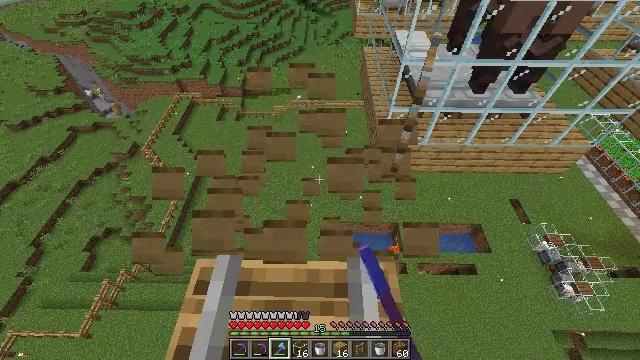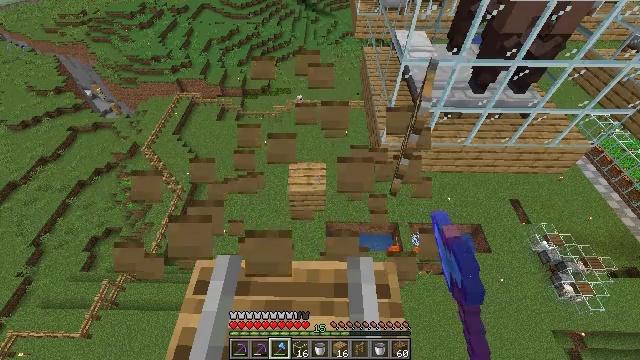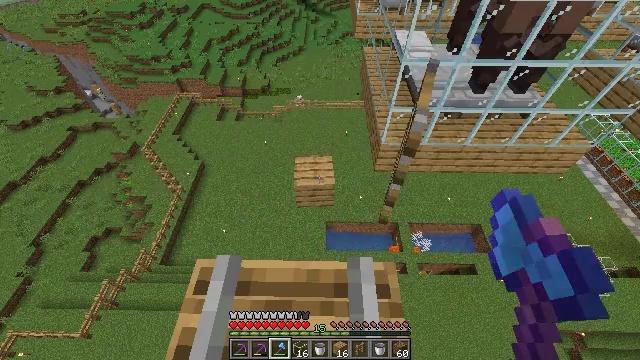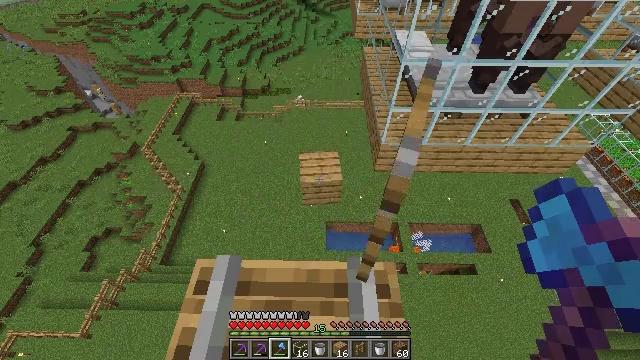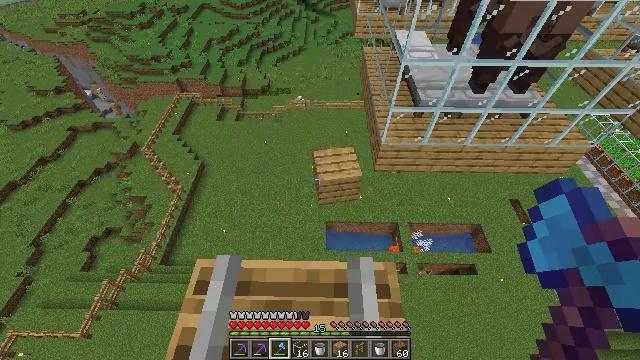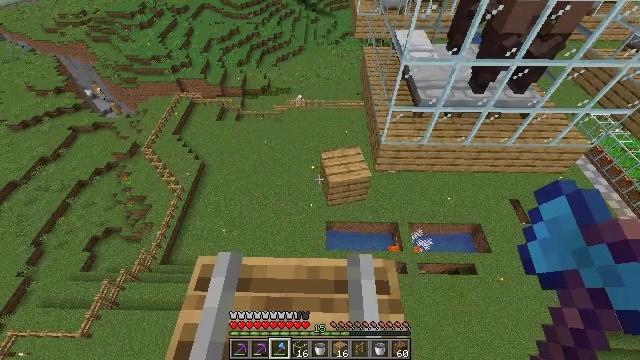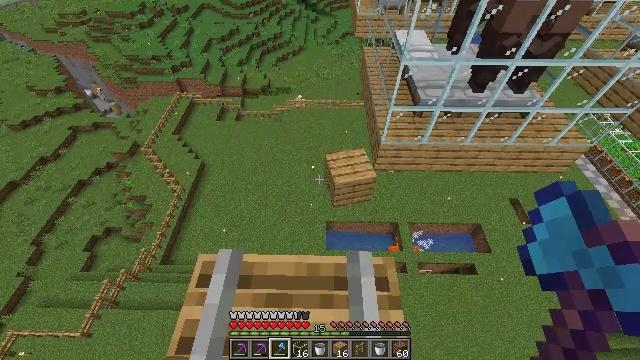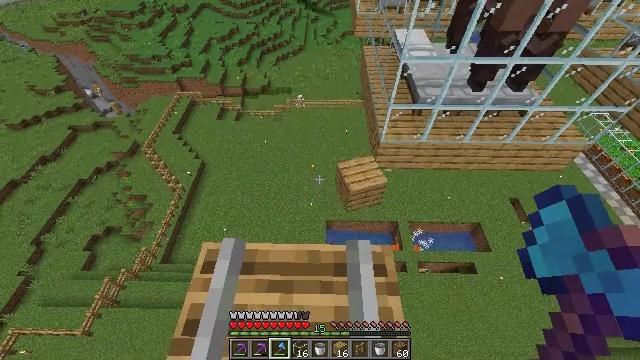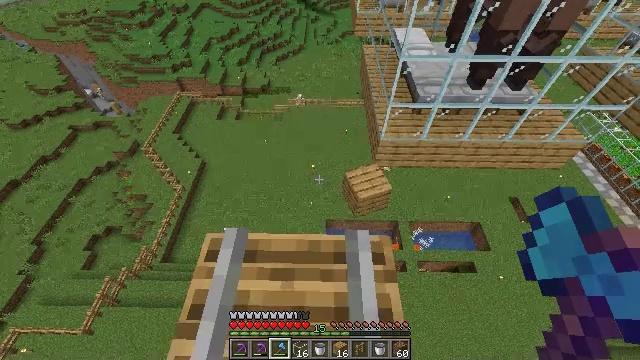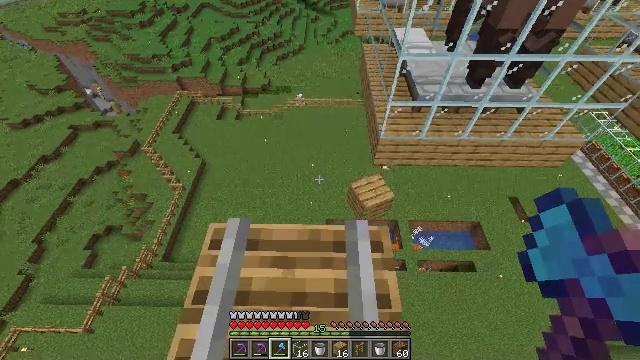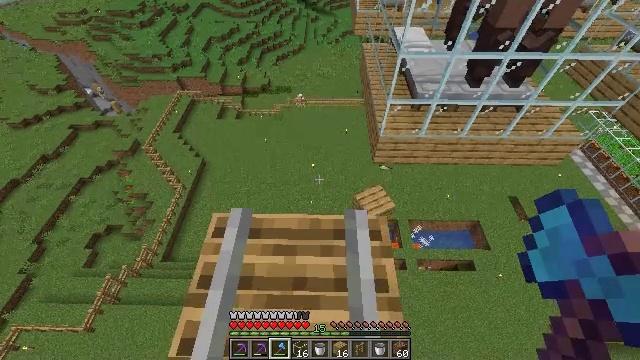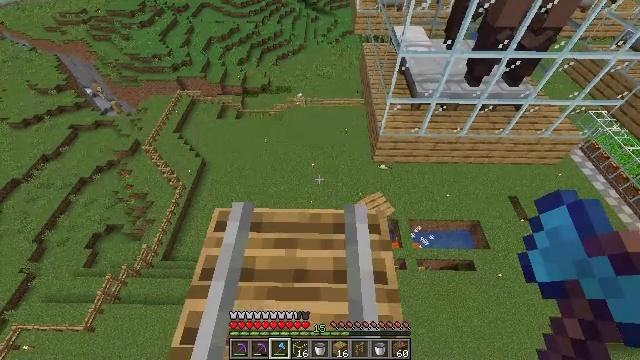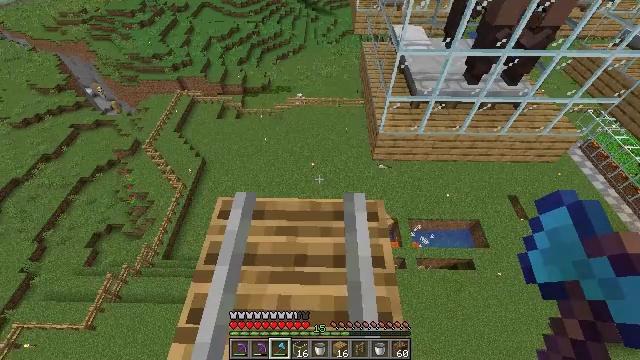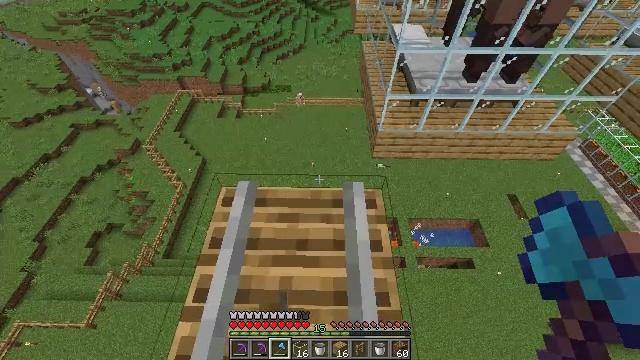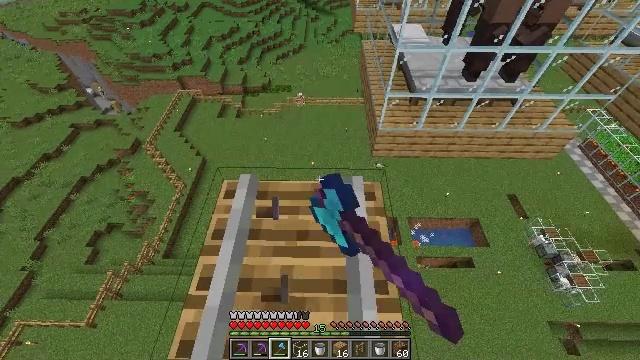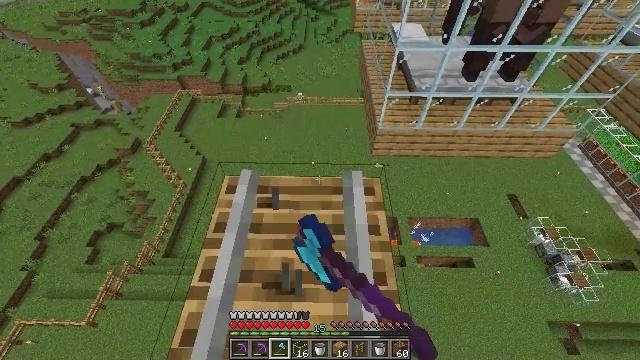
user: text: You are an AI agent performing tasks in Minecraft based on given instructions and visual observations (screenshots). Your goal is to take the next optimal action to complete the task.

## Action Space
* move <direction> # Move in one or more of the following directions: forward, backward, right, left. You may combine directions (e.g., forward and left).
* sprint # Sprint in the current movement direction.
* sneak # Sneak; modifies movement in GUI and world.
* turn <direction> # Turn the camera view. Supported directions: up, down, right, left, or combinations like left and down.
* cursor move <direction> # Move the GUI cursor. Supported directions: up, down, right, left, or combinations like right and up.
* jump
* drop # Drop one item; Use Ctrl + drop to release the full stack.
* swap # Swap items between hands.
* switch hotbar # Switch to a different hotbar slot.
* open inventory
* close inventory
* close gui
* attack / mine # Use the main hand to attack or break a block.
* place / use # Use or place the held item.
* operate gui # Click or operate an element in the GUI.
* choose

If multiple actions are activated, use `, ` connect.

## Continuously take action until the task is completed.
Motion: motion action
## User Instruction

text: Pick up the rail by attacking it.
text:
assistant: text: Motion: sneak, attack / mine
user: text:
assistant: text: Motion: sneak, attack / mine
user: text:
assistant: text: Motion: sneak, attack / mine
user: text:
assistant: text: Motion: sneak, attack / mine
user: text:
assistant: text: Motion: move back, sneak, attack / mine
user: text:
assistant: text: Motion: move back, sneak, attack / mine
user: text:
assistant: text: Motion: move back, sneak, attack / mine
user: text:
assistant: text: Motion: move back, sneak, attack / mine
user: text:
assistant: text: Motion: move back, sneak, attack / mine
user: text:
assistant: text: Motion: move back, sneak, attack / mine
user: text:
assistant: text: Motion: move back, sneak, attack / mine
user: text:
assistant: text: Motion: move back, sneak, attack / mine
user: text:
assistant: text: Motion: move back, sneak, attack / mine
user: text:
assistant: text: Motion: move back, sneak, attack / mine
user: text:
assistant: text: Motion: move back, sneak, attack / mine
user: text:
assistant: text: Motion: move back, sneak, attack / mine
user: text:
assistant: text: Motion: move back, sneak, attack / mine
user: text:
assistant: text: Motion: move back, sneak, attack / mine
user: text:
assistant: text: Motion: move back, sneak, attack / mine
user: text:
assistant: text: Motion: move back, sneak, attack / mine
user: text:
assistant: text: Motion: move back, sneak, attack / mine
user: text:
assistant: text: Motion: move back, sneak, attack / mine
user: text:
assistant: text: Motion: move back, sneak, attack / mine
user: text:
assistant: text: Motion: sneak, attack / mine
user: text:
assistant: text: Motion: sneak, attack / mine
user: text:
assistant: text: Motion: sneak, attack / mine
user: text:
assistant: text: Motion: sneak, attack / mine
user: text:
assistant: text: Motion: sneak, attack / mine
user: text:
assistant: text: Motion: sneak, attack / mine
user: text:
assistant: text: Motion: sneak, attack / mine